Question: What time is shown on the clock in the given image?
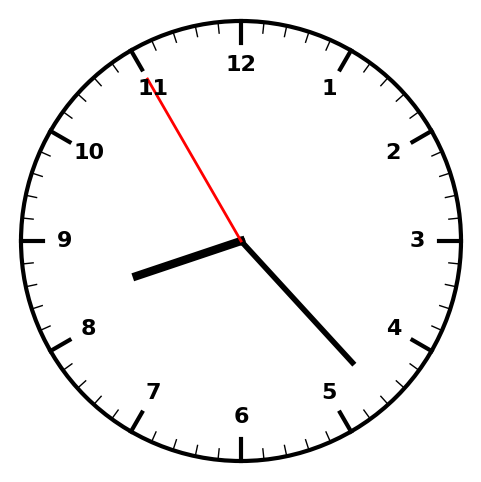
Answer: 08:22:55